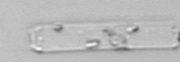
Label: Cerataulina_pelagica